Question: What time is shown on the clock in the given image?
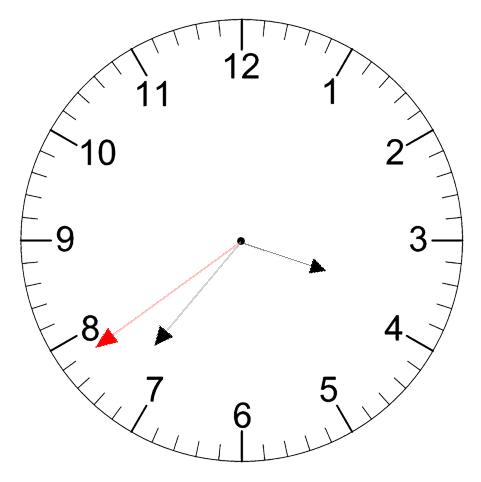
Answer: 03:36:39